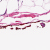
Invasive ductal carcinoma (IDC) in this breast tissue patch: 0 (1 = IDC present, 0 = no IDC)